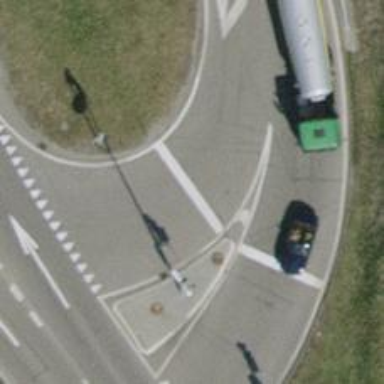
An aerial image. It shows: Road with traffic signals.